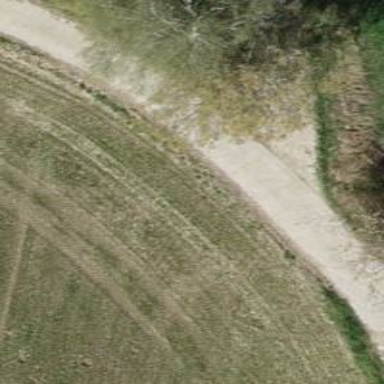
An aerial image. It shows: Track with grade 1 quality.